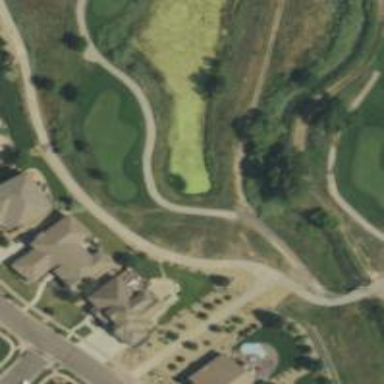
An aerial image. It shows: Track road commonly used as golf cartpath.